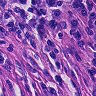
Metastatic tissue present: yes